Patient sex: F
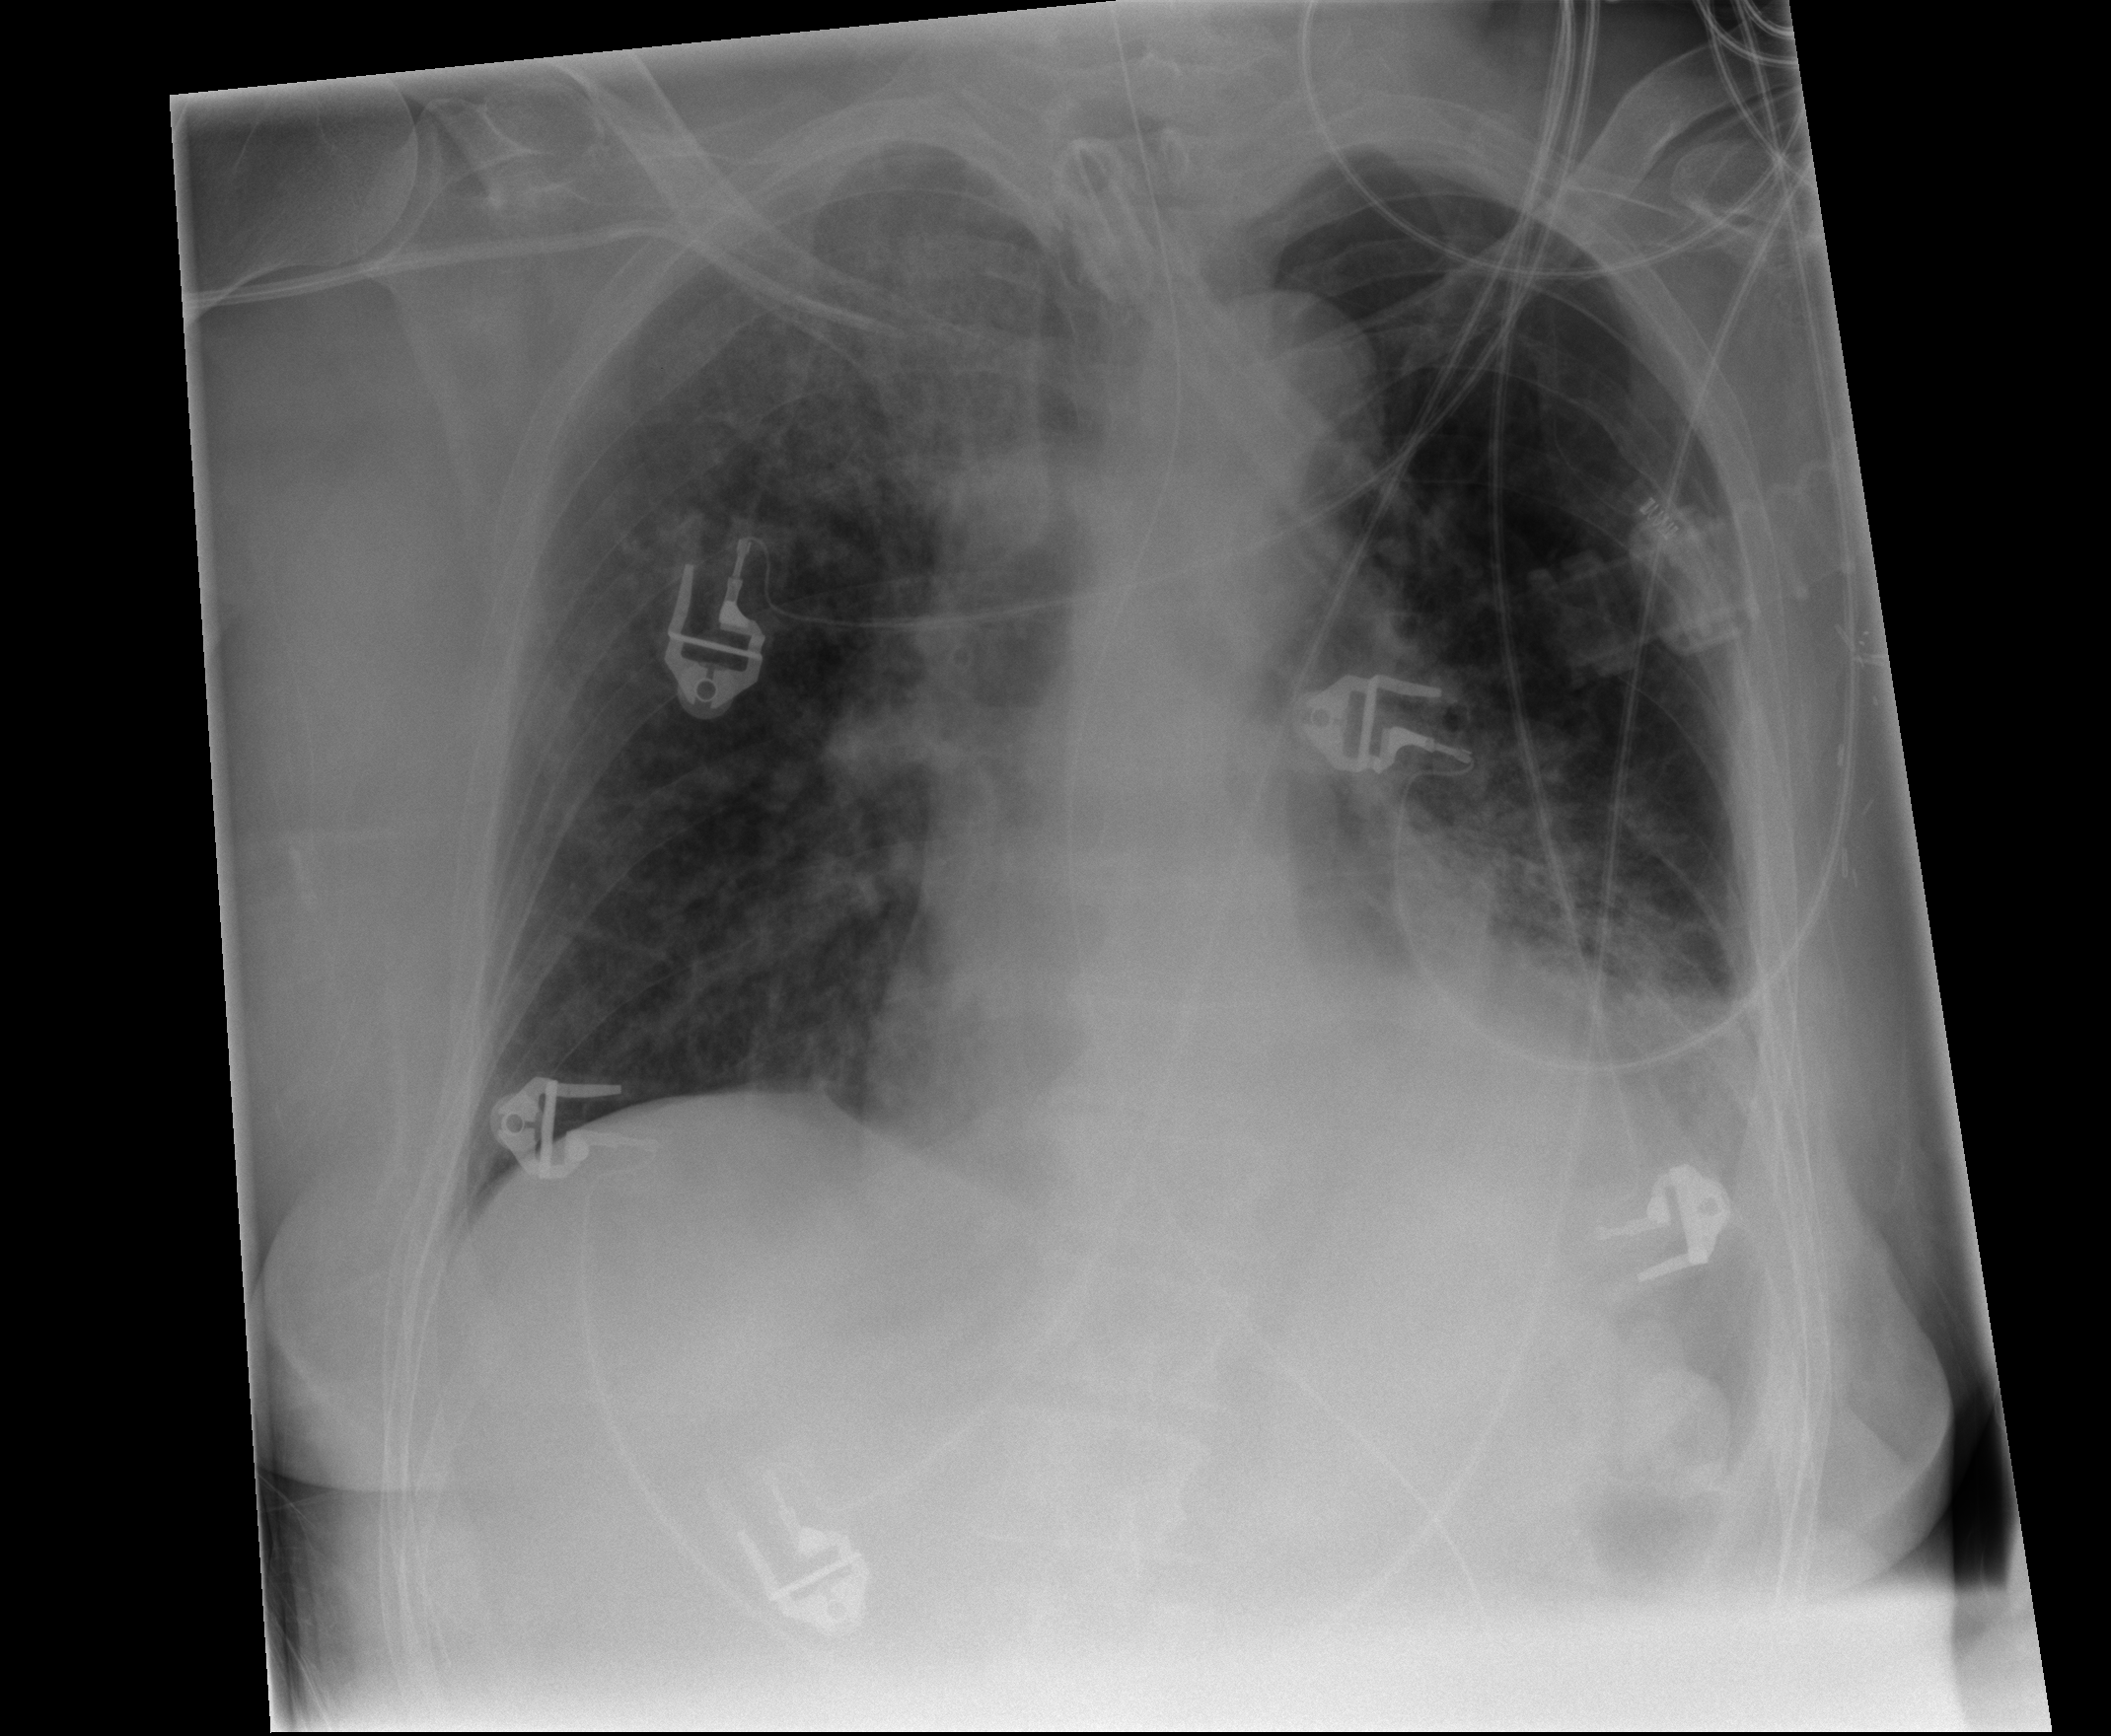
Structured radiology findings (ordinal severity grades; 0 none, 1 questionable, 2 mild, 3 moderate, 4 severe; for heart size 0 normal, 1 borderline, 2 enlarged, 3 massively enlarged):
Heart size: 2
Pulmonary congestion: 2
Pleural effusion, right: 0
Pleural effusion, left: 1
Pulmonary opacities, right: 3
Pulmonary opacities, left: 2
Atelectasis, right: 0
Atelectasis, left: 2